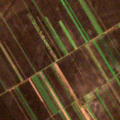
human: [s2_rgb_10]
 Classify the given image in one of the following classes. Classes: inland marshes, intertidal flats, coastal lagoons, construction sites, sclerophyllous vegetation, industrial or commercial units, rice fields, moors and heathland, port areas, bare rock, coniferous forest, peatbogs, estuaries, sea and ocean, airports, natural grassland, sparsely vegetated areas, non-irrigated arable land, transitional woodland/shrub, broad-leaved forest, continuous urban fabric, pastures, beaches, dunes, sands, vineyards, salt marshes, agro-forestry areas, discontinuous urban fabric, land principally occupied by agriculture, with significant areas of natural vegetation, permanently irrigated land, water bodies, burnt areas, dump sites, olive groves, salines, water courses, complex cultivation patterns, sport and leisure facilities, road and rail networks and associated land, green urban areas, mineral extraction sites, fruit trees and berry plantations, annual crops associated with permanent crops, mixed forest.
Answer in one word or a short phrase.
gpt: non-irrigated arable land